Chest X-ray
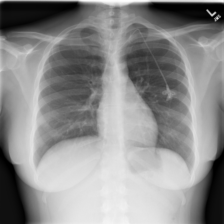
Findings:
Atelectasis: negative
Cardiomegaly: negative
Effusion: negative
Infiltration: negative
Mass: negative
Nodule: negative
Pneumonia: negative
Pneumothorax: negative
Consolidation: negative
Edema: negative
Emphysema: negative
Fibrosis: negative
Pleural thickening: negative
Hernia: negative